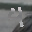
Label: 4